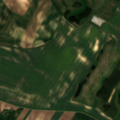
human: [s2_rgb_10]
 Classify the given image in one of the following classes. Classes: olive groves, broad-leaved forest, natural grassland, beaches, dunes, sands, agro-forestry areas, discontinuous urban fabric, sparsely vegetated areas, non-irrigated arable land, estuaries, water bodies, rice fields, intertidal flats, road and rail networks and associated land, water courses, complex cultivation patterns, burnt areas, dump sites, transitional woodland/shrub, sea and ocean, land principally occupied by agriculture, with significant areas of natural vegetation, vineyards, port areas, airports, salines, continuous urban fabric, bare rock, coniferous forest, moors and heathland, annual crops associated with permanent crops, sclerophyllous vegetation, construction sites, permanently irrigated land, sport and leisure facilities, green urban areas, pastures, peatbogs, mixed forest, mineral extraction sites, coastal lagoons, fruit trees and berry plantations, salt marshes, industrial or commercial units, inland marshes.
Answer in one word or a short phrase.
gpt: non-irrigated arable land, land principally occupied by agriculture, with significant areas of natural vegetation